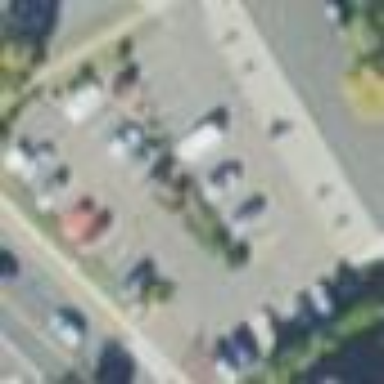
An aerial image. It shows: Parking area.